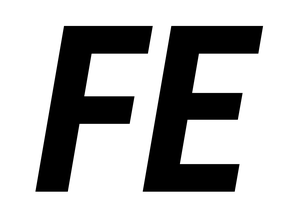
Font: Roboto-Italic_Condensed_Bold_Italic